Field crop: maize
Growth stage: 2
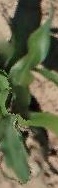
Species: maize